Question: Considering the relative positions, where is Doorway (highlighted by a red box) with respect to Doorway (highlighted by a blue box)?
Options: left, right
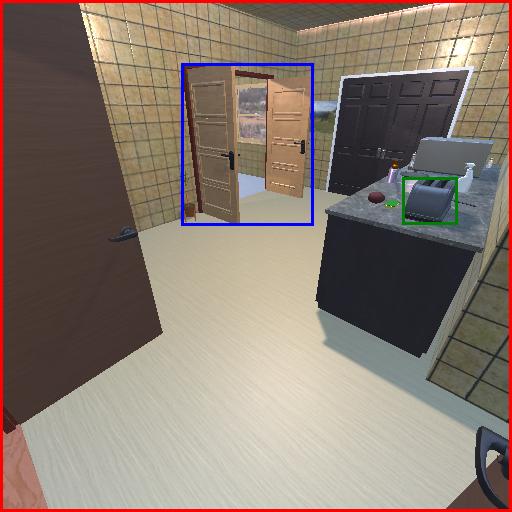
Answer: left